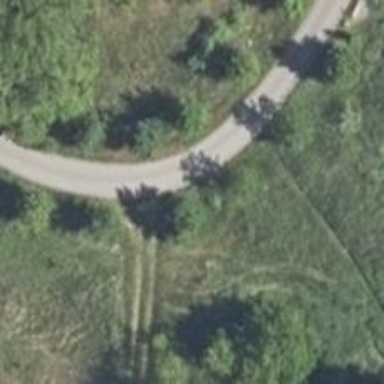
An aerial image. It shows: Asphalt path.